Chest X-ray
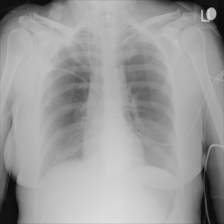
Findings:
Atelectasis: negative
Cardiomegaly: negative
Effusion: negative
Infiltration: negative
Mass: negative
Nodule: negative
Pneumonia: negative
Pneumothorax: negative
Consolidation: negative
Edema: negative
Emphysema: negative
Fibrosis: negative
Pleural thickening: negative
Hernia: negative